Question: I am developing a little videogame using JAVA in which I have to do a circular movement to create a smooth transition of an object but I can't figure it out how to apply the circumference equation to make this.
Here is an image of what I am trying to do:

The character of the top has to move to the bottom with this circular movement. I know the center of the circumference and the radius but I dont know how to extract an equaction to move this character that also takes into account a given speed.
Any tips please? Thank you very much!!
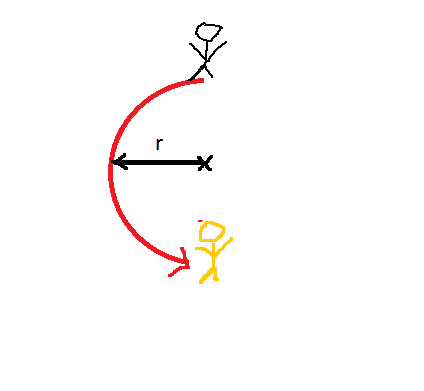
Answer: The arclength (distance around a circle) is given by 's = rth'. Since you want to do this based on a speed, you can take the derivative (basically, divide by t on both sides): 'v = rth/t', or 'th = vt/r'. Internally, you'll store the values of 'r','v', and 't' and use the concept of the unit circle to get the actual 'x' and 'y' values:
'''
x = r * cos(th) = r * cos(vt/r)
y = r * sin(th) = r * sin(vt/r)
'''
while you increment 't' on every draw cycle. You'll of course have to translate '(x,y)' based on the center of the circle.